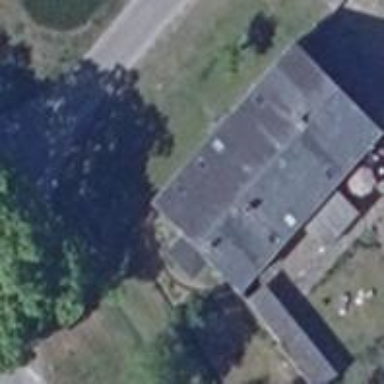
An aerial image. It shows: Detached building with gabled roof.